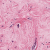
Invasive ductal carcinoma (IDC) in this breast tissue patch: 0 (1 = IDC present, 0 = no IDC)